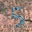
Label: 5